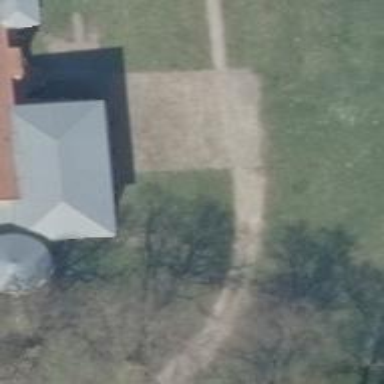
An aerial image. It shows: Path with excellent trail visibility.